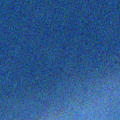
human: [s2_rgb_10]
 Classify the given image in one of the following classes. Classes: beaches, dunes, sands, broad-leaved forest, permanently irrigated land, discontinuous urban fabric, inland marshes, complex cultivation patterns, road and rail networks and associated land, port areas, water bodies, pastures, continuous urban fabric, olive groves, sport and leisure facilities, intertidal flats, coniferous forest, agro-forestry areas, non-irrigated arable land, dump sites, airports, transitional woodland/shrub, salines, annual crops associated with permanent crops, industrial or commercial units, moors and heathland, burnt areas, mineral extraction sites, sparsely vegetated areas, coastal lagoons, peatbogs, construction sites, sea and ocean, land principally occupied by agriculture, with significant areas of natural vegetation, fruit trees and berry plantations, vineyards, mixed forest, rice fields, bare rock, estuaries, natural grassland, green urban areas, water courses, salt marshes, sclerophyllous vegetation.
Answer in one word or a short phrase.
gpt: land principally occupied by agriculture, with significant areas of natural vegetation, coniferous forest, mixed forest, transitional woodland/shrub